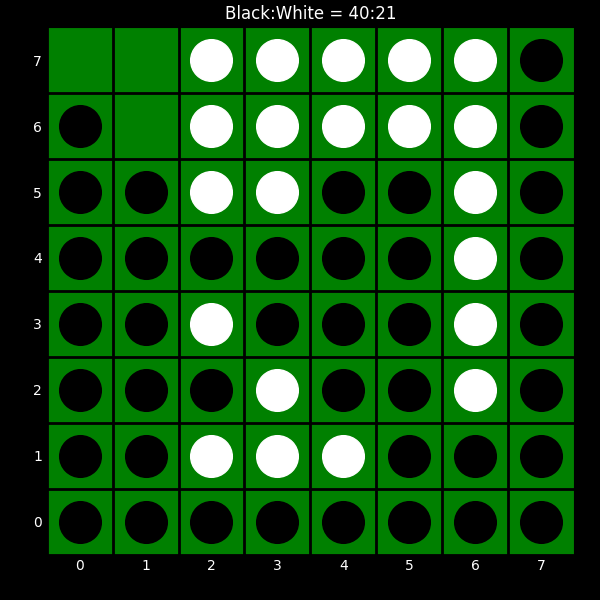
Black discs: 40
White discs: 21